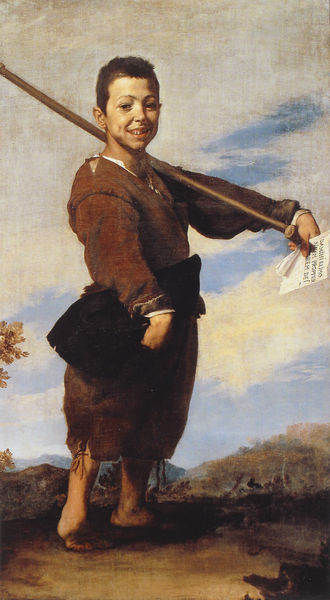
Titel: Der Klumpfuß
Künstler: Jusepe de Ribera
Institution: Paris, Musée du Louvre
Schlagwörter: hand, himmel, wolken, landschaft, mund, stirn, augen, portrait, porträt, weite, blatt, kinn, stock, lächeln, bein, schrift, papier, klein, brauen, junge, lachen, knabe, zettel, barfuß, zähne, bauernjunge, bocksbein, nasei